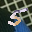
Label: 5